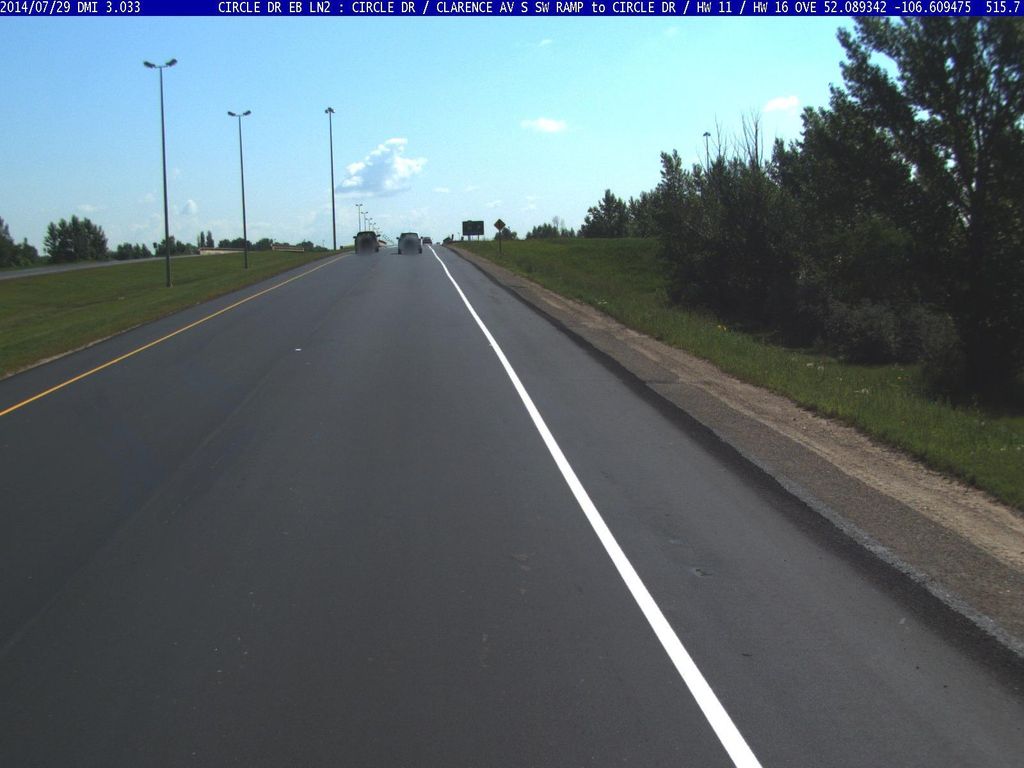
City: saskatoon